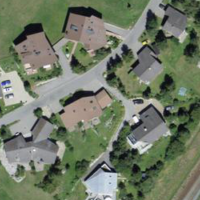
EUNIS habitat code: 55
Species observed at this site:
Campanula rapunculoides
Camponotus herculeanus
Sciurus vulgaris
Pinus cembra
Eryngium alpinum
Phoenicurus phoenicurus
Nucifraga caryocatactes
Clytus arietis